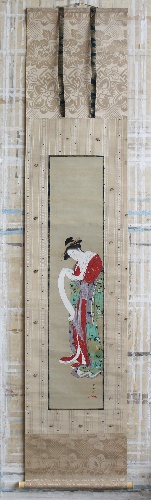
Artist: Katsukawa Shunshō　勝川春章
Artist bio: Japanese, 1726–1792
Date: 18th century
Object type: Hanging scroll
Classification: Paintings
Medium: Hanging scroll; ink and color on silk
Culture: Japan
Period: Edo period (1615–1868)
Dimensions: 38 3/4 x 8 1/4 in. (98.4 x 21 cm)
Department: Asian Art
Credit line: Charles Stewart Smith Collection, Gift of Mrs. Charles Stewart Smith, Charles Stewart Smith Jr., and Howard Caswell Smith, in memory of Charles Stewart Smith, 1914
Accession year: 1914
Repository: Metropolitan Museum of Art, New York, NY
Tags: Women|Reading